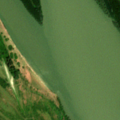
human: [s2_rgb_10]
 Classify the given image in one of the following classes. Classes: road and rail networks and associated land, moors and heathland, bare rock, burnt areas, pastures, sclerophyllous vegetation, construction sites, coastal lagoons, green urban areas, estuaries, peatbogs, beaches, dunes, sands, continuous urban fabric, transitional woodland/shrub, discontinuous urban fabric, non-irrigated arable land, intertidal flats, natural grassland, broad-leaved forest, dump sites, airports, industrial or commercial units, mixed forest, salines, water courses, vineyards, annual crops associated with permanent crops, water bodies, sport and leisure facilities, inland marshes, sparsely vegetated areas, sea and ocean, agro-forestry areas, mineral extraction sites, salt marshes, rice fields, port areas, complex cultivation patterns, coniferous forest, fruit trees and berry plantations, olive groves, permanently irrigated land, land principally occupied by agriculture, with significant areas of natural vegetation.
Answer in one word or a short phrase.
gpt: non-irrigated arable land, broad-leaved forest, transitional woodland/shrub, water courses